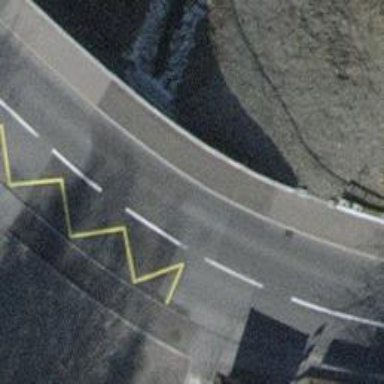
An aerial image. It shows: Bus stop equipped with public transport stop position.